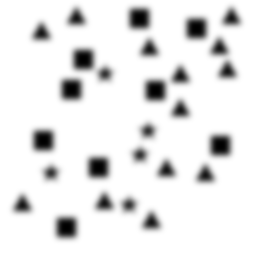
Squares: 9
Triangles: 13
Stars: 5
Total shapes: 27